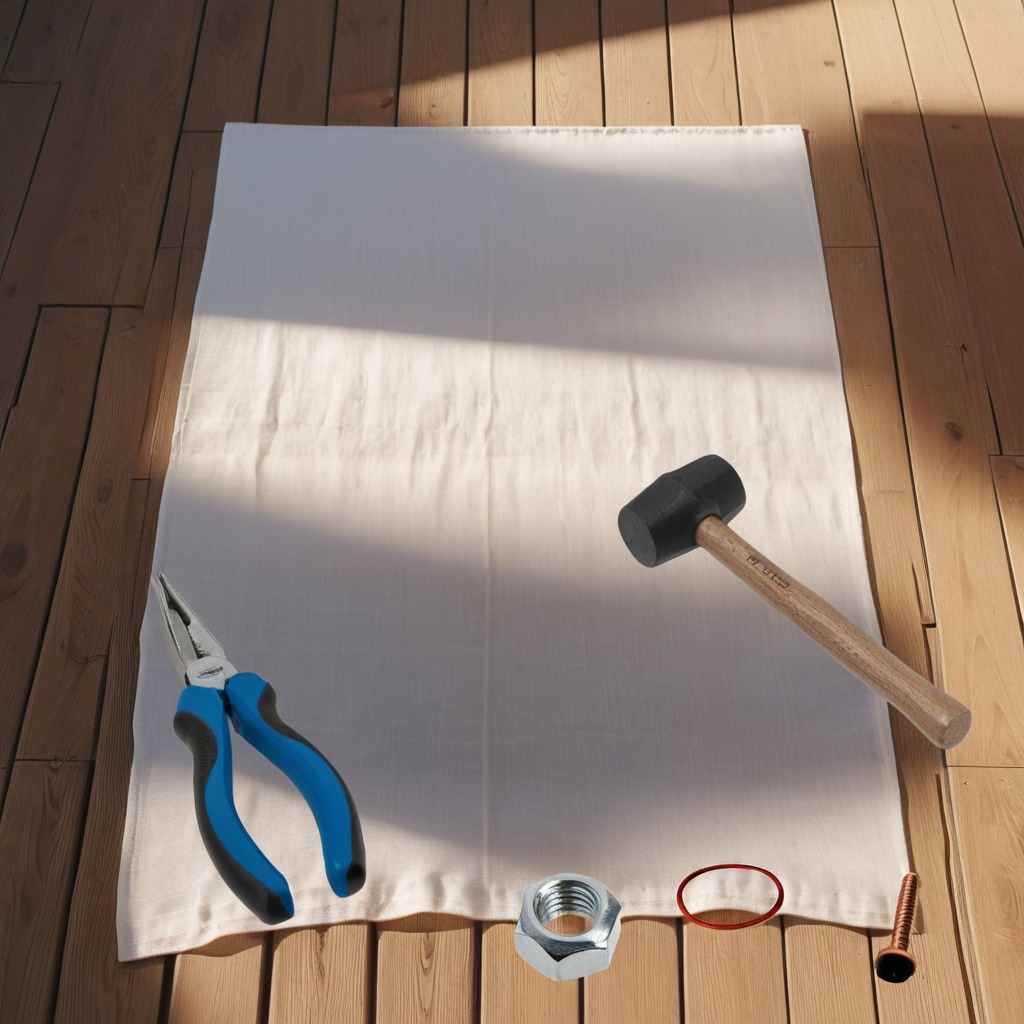
A rubber Oring, a hammer, a metal machine screw, a pair of pliers, and a metal nut are lying on the wooden table.